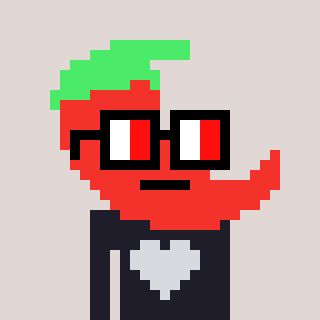
a pixel art character with square glasses with black frames and red eyes, a chilli-shaped head and a grayscale-colored body on a warm background